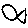
Label: fish